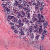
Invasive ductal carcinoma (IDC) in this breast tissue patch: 0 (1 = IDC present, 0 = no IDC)